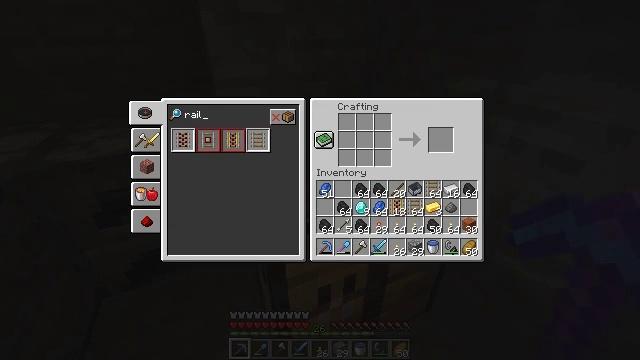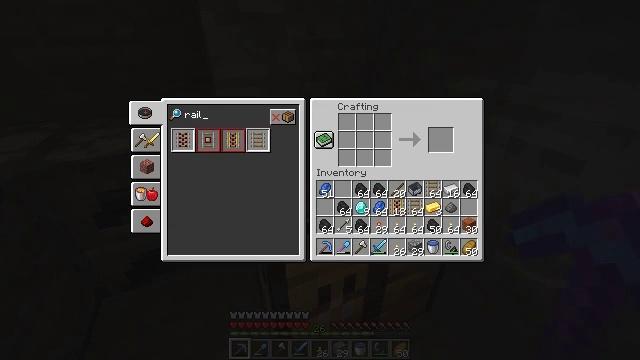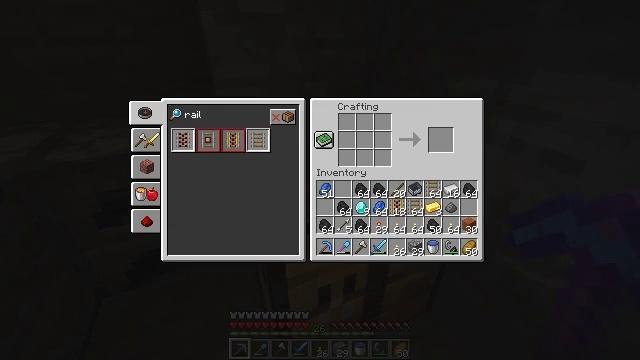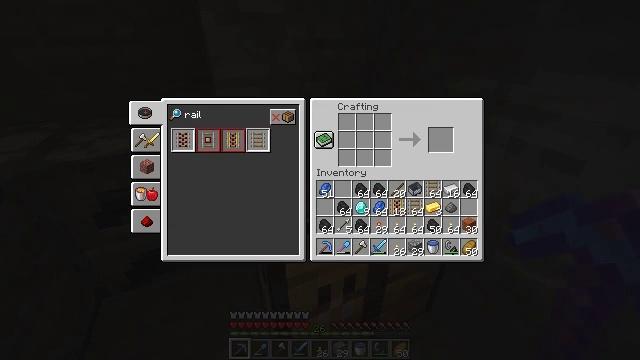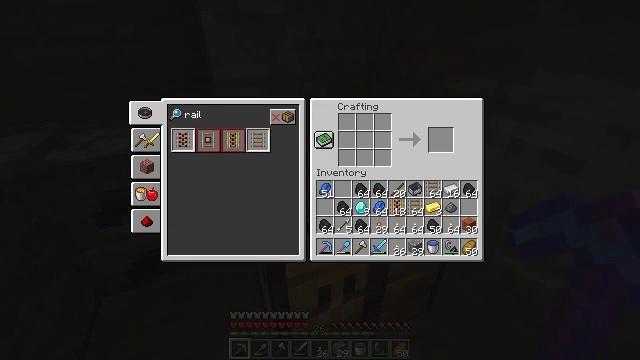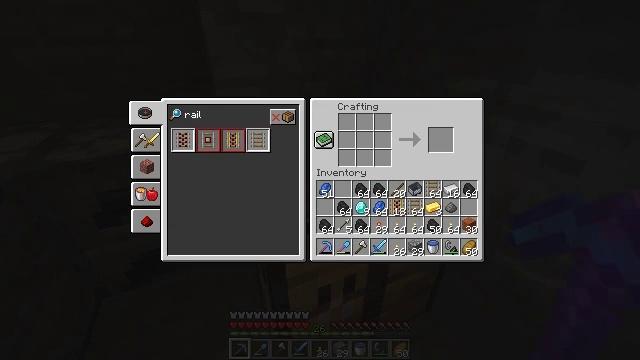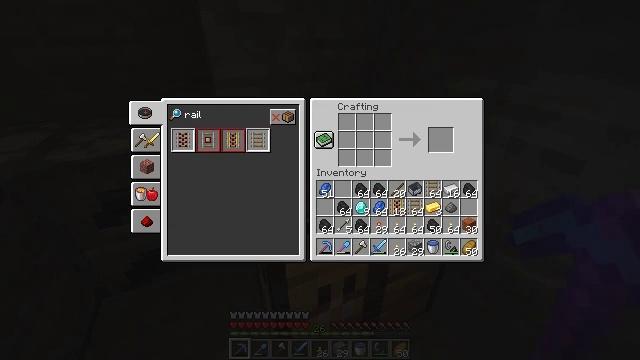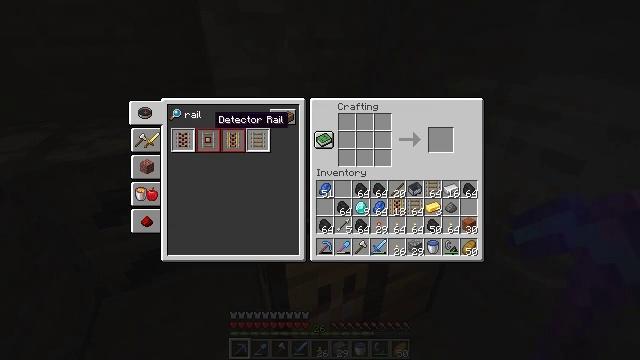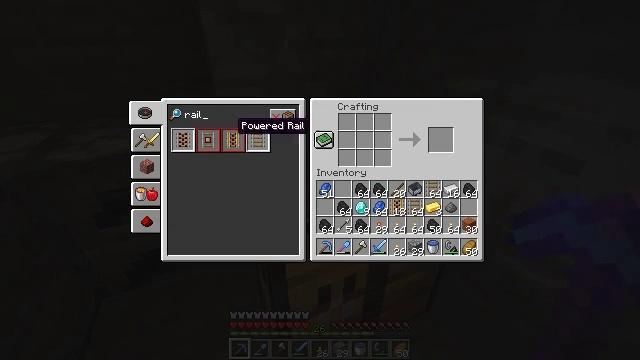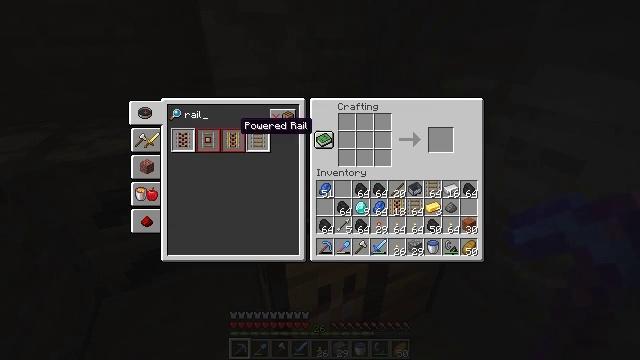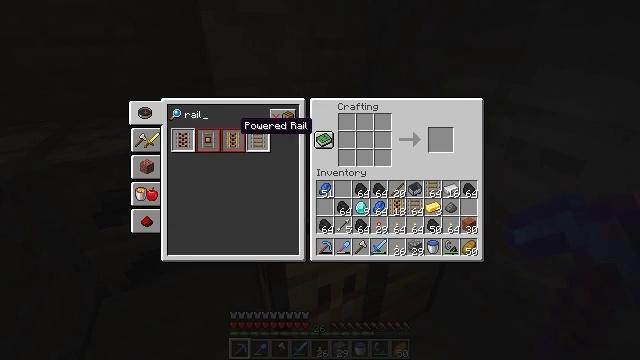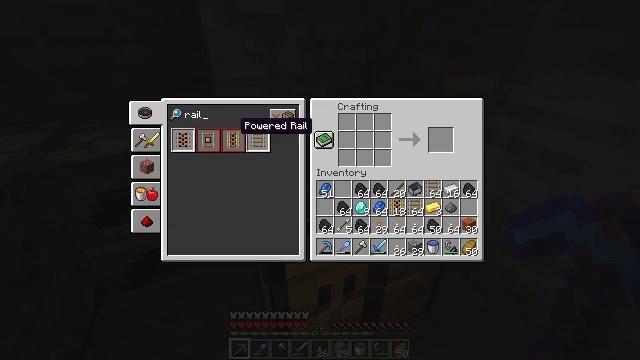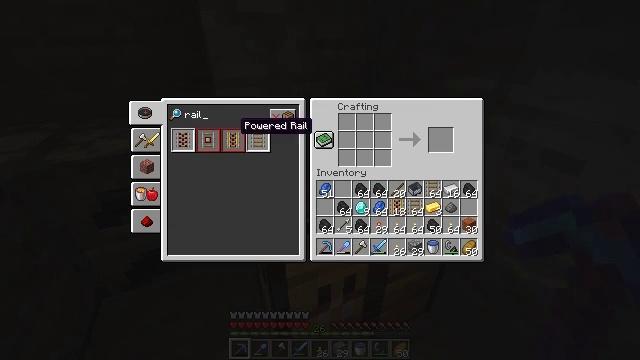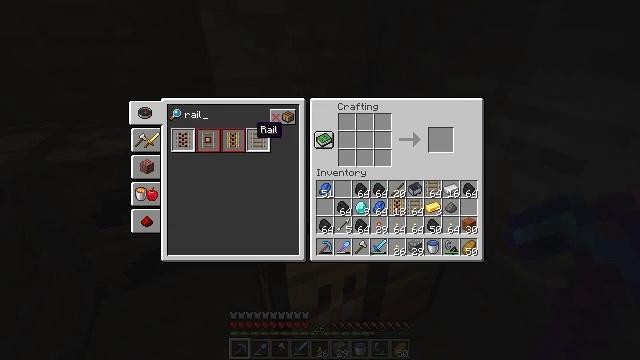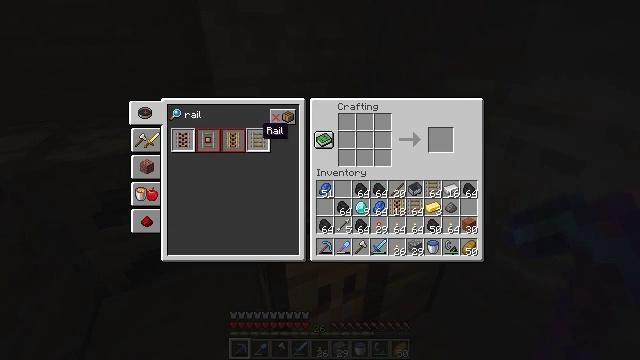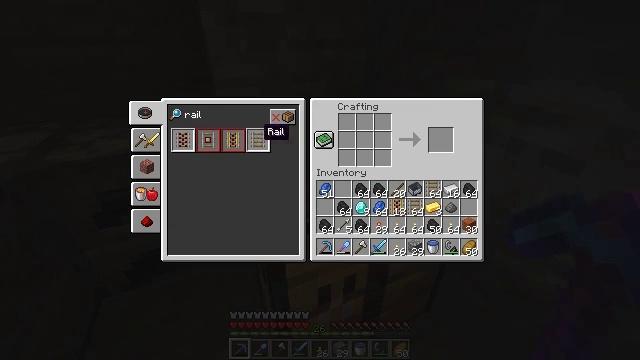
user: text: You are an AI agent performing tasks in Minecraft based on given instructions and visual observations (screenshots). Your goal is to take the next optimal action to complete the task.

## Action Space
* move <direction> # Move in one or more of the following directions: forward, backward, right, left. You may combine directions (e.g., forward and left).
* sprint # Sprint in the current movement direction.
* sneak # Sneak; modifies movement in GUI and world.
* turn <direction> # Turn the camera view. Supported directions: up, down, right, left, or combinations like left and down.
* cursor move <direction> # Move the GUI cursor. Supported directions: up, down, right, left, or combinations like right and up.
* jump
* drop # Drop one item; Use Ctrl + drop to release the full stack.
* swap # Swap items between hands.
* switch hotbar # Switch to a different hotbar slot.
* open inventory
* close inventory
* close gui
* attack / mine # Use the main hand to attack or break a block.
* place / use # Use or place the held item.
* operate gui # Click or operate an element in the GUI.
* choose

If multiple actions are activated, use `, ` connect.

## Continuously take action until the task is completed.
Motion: motion action
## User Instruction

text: Craft a set of rails using iron ingots and a stick.
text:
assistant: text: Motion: no_op
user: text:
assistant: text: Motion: no_op
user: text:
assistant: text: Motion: no_op
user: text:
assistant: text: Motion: no_op
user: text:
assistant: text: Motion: no_op
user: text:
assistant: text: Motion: cursor move left and down
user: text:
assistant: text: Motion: cursor move right and down
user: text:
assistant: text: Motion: cursor move right
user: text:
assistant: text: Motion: no_op
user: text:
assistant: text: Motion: no_op
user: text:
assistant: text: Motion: no_op
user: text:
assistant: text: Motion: no_op
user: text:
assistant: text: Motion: cursor move right
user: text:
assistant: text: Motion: no_op
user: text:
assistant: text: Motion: operate gui
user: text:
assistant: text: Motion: operate gui
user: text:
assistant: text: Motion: operate gui
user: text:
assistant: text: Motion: no_op
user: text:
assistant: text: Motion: cursor move right
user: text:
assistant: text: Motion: cursor move right
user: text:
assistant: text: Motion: cursor move right
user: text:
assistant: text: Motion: cursor move right
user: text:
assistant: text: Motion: cursor move right
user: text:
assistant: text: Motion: cursor move right
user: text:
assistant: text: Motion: no_op
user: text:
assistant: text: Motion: no_op
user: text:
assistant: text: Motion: sneak
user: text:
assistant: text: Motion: sneak
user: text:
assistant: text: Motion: sneak
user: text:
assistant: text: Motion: sneak